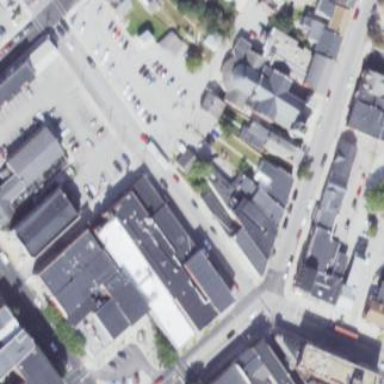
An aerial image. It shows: Commercial building.